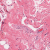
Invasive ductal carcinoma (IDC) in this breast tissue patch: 0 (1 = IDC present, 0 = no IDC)